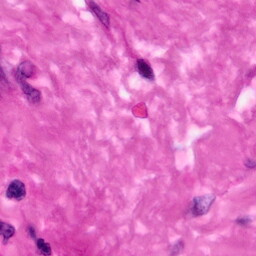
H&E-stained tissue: Pancreatic